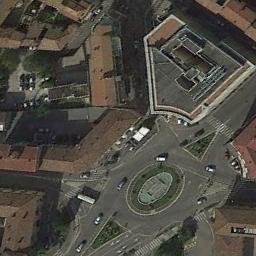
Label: roundabout